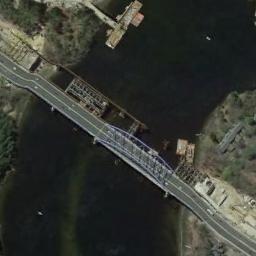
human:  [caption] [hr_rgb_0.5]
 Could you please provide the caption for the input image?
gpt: A bridge built on a dark green river and a harbor on one side of the river .

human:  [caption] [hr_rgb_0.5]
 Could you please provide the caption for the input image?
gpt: A bridge connects the land on both sides of the turquoise water  There are arched supports and many cars on the bridge .

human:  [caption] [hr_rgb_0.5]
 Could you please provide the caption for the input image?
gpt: On one side of the river are densely built areas, And the color of the river water is turquoise .

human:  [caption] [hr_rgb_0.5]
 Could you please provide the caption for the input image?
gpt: There is a bridge with some boats over the river .

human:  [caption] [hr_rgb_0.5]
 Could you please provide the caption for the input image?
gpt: There are many cars on the bridge .